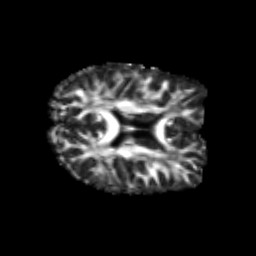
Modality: FA
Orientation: axial
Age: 24
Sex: male
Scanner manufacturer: siemens
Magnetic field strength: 3 T
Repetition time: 3.5 s
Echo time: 0.125 s